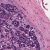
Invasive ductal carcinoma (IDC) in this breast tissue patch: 1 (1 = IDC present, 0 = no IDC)